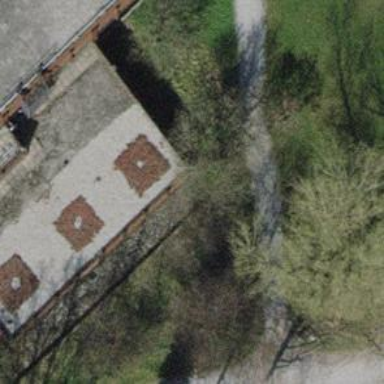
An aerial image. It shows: Building with gravel roof.